Interaction volume radius: 5 \u00c5
Interaction volume height: 30 \u00c5
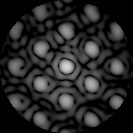
Disorder parameter: 0.3189